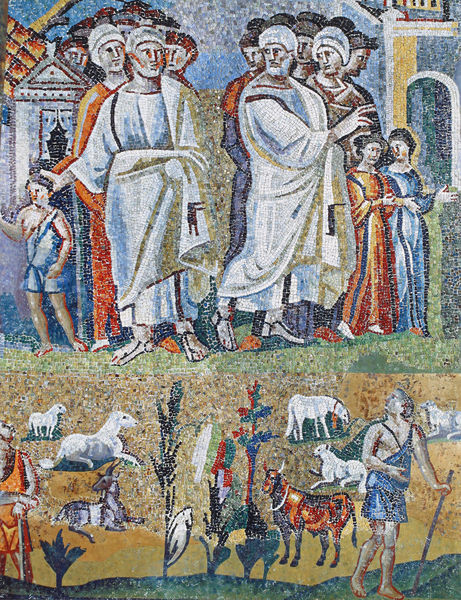
Titel: Mosaiken des Langhauses von Santa Maria Maggiore
Standort: Rom, S. Maria Maggiore (EU - I - Latium)
Schlagwörter: baum, blau, mann, vogel, wasser, weiß, bäume, frauen, gelb, grün, menschen, ocker, fenster, frau, männer, orange, dach, gebäude, haus, tiere, wiese, wand, architektur, stein, steine, feld, vieh, kirche, pflanzen, esel, kinder, pferd, pferde, stock, farbig, bogen, italien, stab, klein, kuh, rind, soldaten, lamm, schaf, antike, groß, mosaik, maultier, rom, römer, stadttor, sandale, toga, heilige, jünger, bock, lämmer, schafe, ochse, stier, hirte, hirten, petrus, ziegenbock, ziege, widder, apostel, hirt, ravenna, bäörte, jüger, hifte